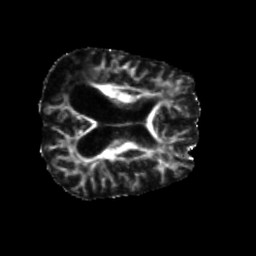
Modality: FA
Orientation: axial
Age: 66
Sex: female
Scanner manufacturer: siemens
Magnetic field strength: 3 T
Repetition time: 5.25 s
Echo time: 0.08 s